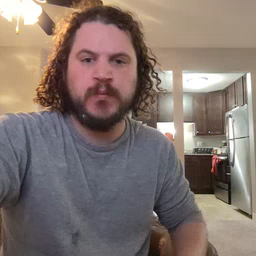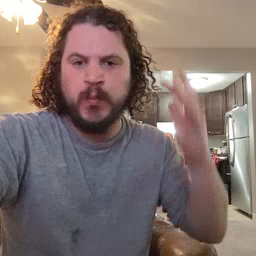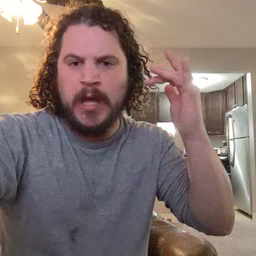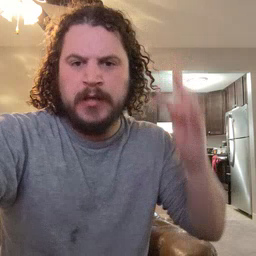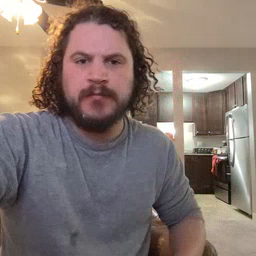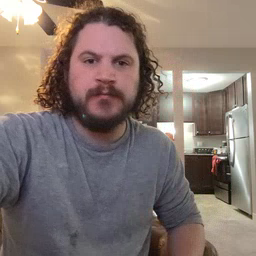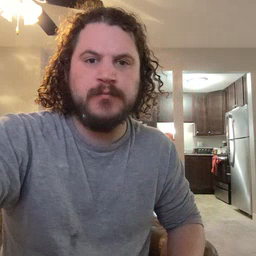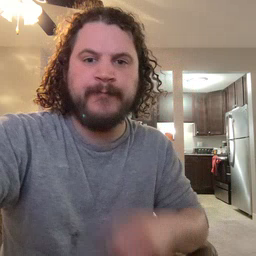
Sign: why